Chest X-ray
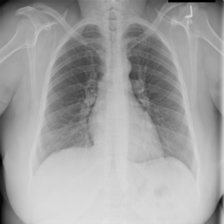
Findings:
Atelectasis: negative
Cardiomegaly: negative
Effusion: negative
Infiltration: negative
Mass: negative
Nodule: negative
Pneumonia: negative
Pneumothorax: negative
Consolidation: negative
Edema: negative
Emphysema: negative
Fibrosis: negative
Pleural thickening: negative
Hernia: negative